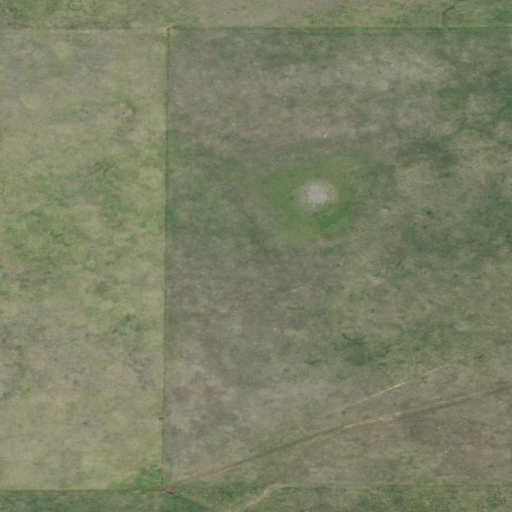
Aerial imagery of bench in Montana named Middle Bench containing grassland, shrub, and herbaceous wetlands